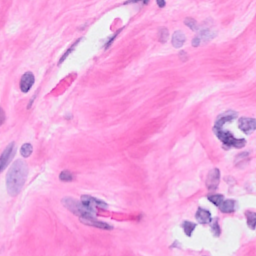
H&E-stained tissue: Breast